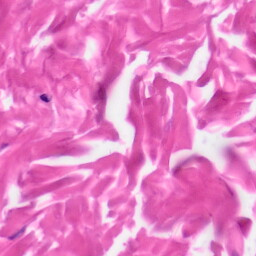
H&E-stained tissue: Skin